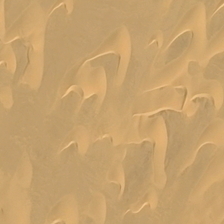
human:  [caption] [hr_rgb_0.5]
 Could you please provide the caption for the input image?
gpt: this area is a vast and arid desert .

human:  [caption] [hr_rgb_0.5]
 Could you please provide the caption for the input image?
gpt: there's only a little sand in the desert .

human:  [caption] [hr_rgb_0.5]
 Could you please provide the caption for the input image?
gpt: there's only a little sand in the desert .

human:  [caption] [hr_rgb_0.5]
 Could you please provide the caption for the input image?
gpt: this area is a vast and arid desert .

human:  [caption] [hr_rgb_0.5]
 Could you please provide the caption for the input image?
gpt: this area is a vast and arid desert .